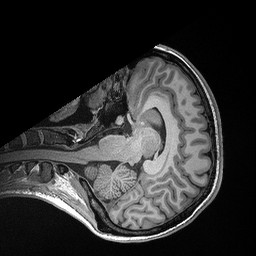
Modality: T1w
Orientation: axial
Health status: healthy
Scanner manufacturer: siemens
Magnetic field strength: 3 T
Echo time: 0.00298 s